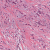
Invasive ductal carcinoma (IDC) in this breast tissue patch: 1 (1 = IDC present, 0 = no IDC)